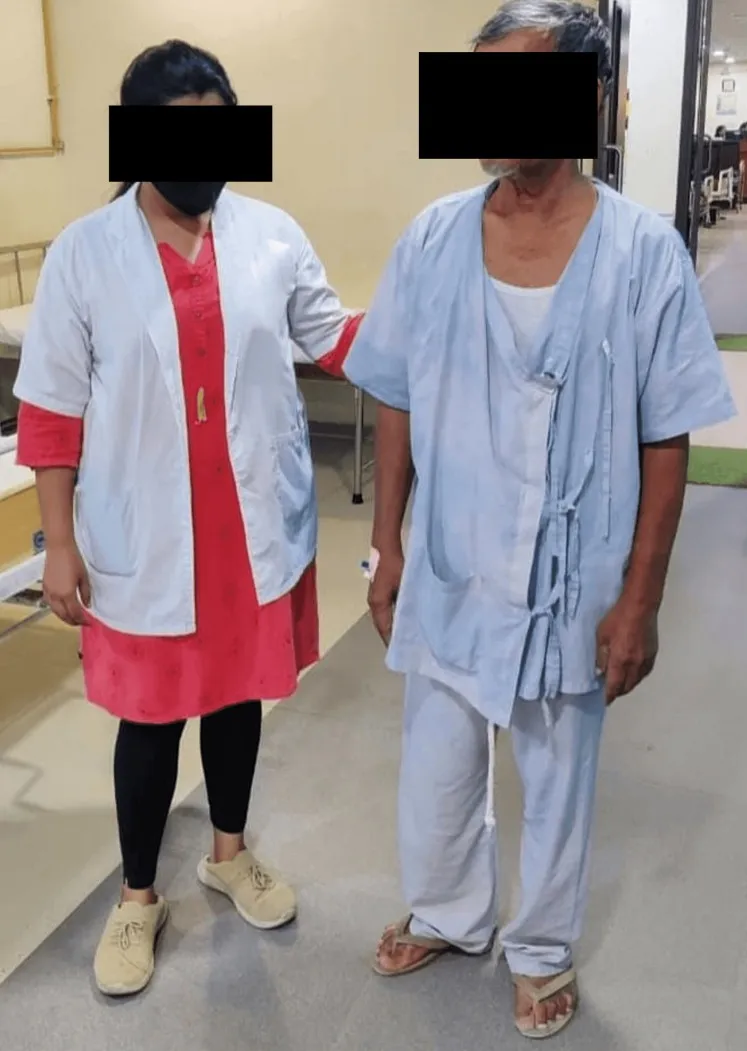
Patient undergoing gait training.
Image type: medical_photograph (skin_photograph)